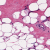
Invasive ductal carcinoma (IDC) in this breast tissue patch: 0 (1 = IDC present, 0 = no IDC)